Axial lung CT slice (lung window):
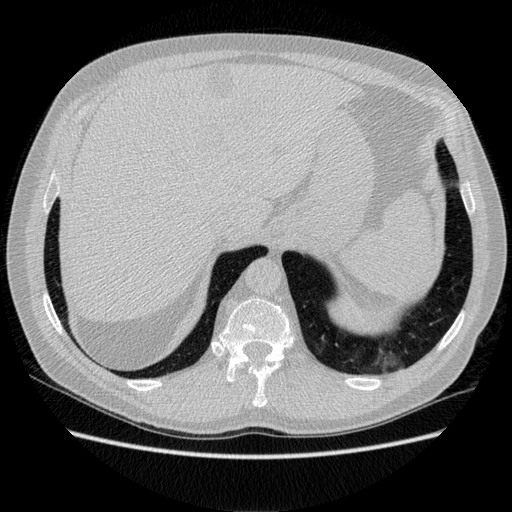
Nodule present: no